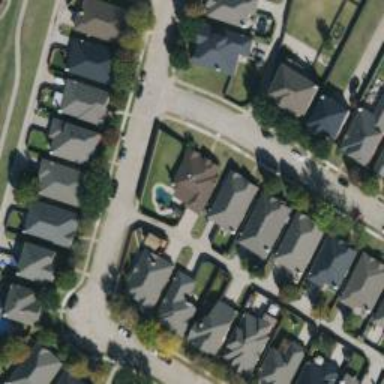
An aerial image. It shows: Residential road.